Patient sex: M
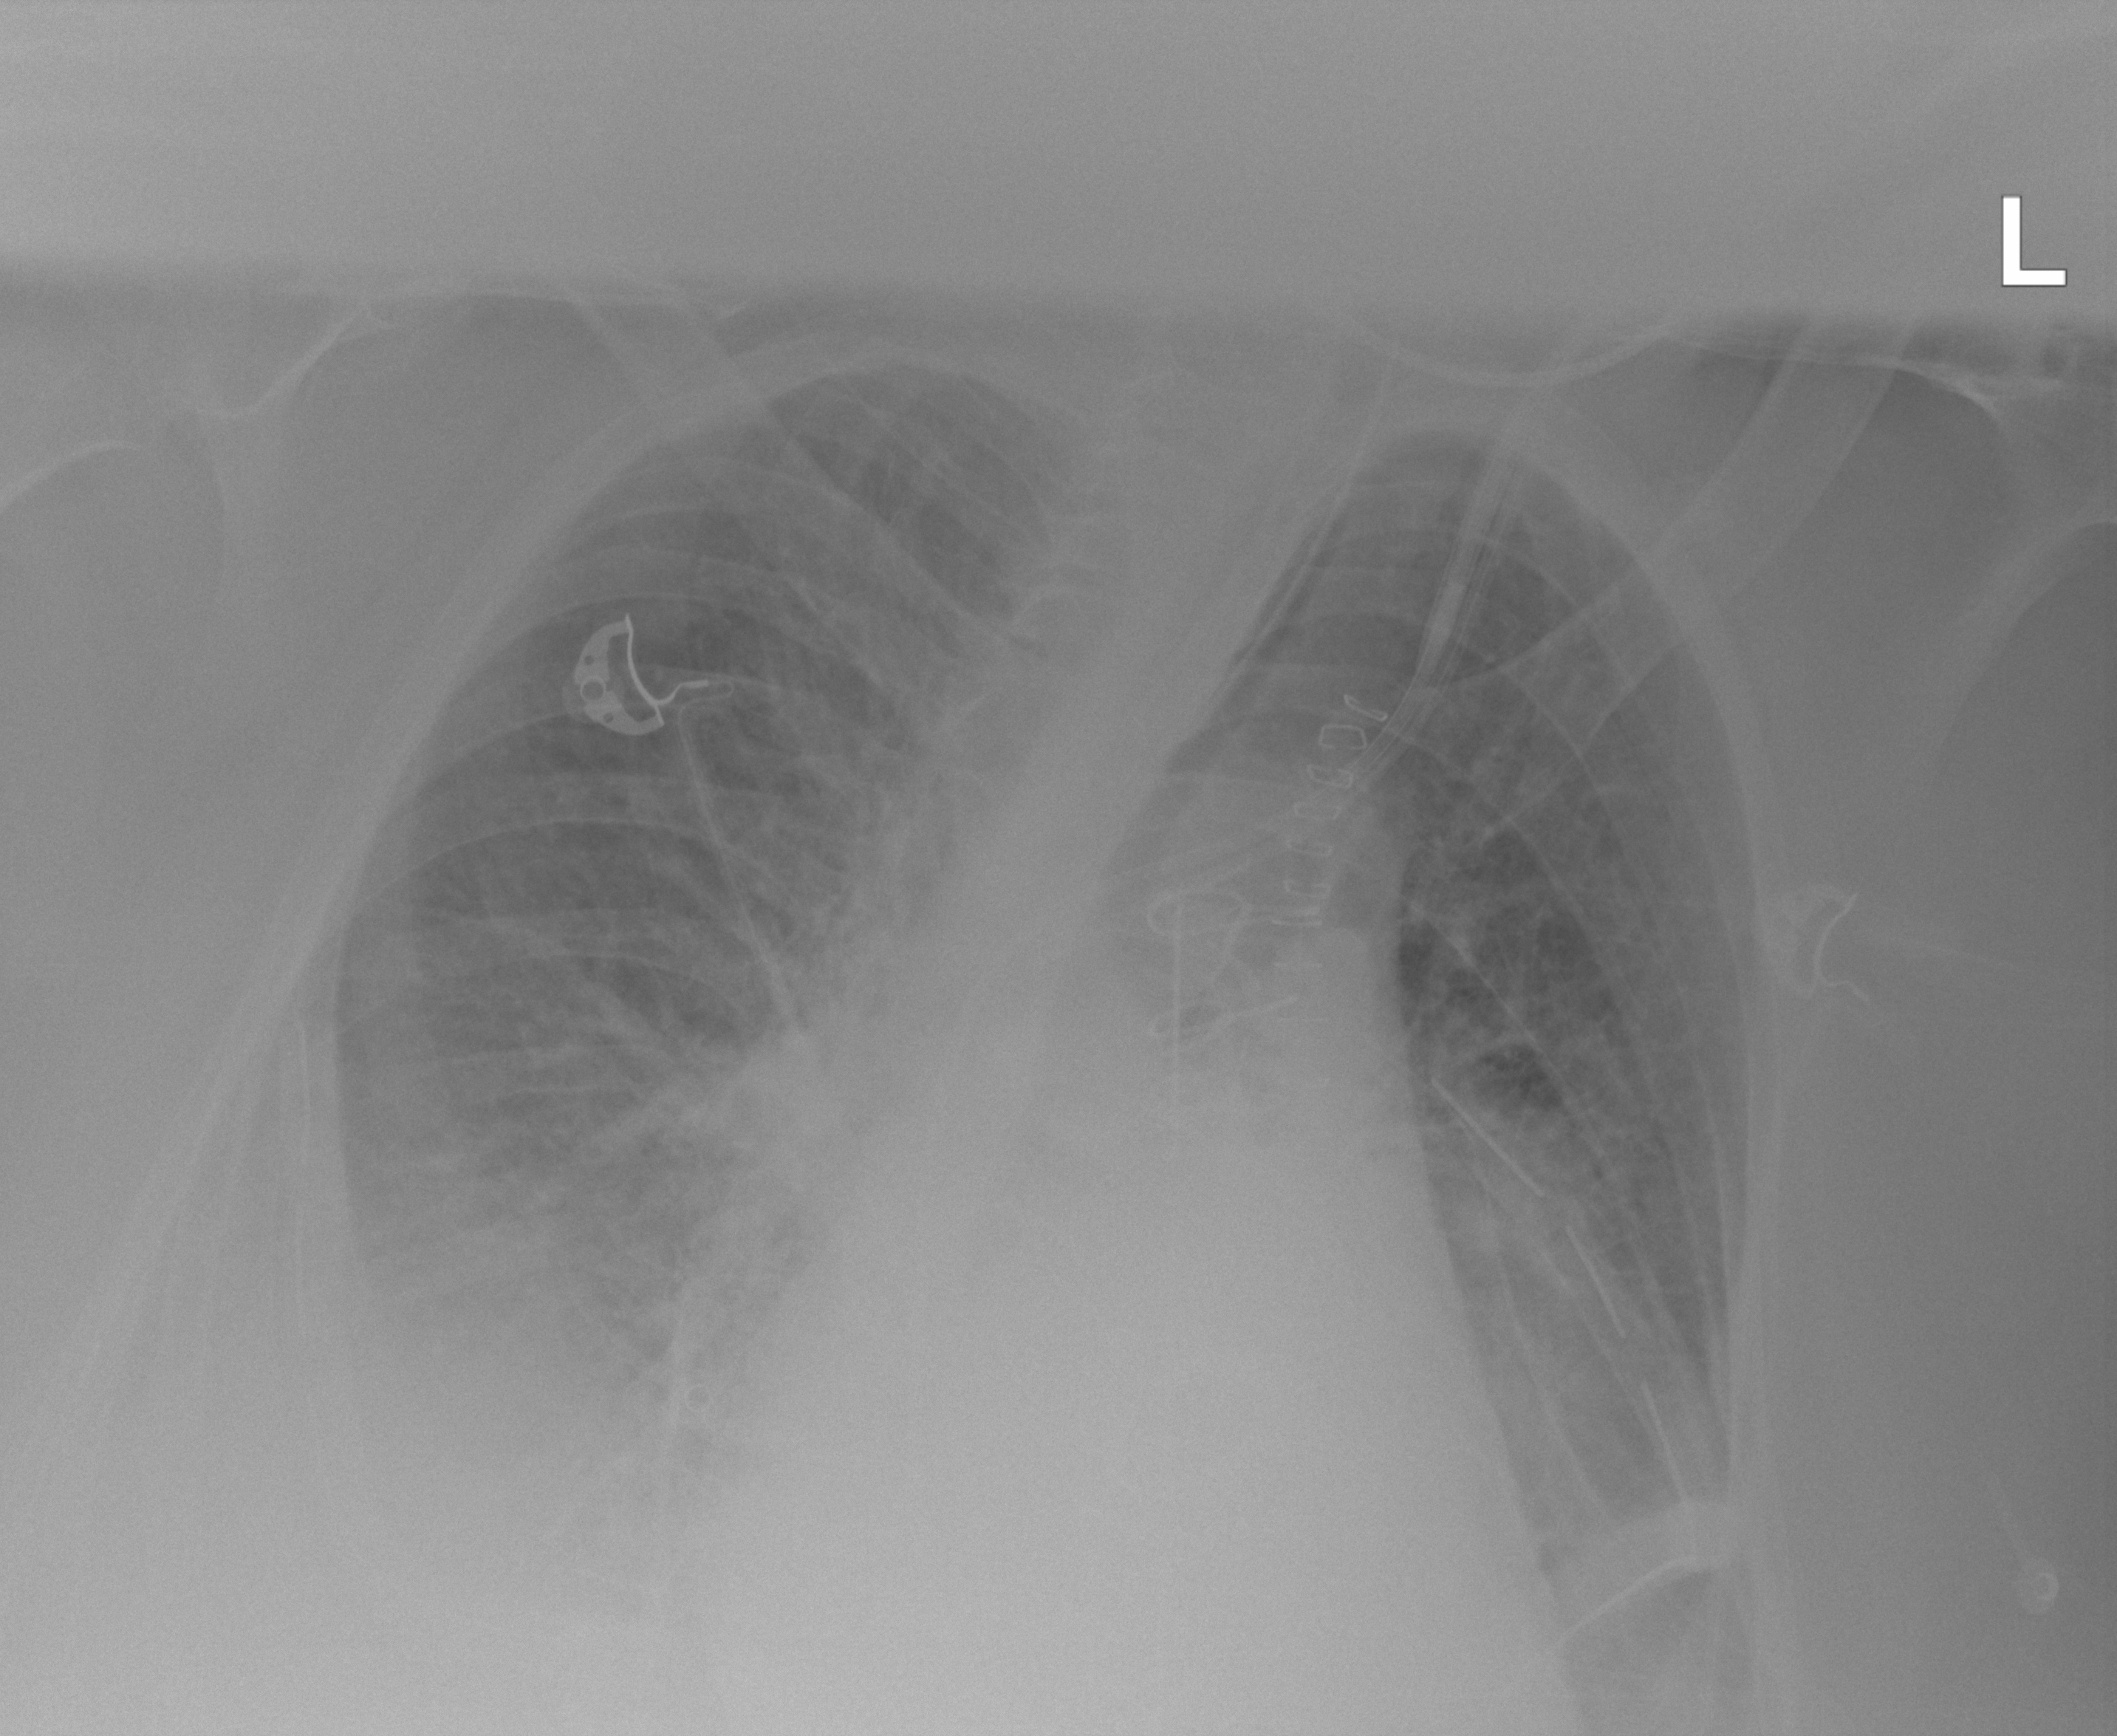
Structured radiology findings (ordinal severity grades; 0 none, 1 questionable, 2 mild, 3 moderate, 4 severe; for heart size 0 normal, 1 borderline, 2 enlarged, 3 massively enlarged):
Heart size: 0
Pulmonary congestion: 2
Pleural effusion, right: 3
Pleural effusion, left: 2
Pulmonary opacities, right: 0
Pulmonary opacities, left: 0
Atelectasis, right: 0
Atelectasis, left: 0